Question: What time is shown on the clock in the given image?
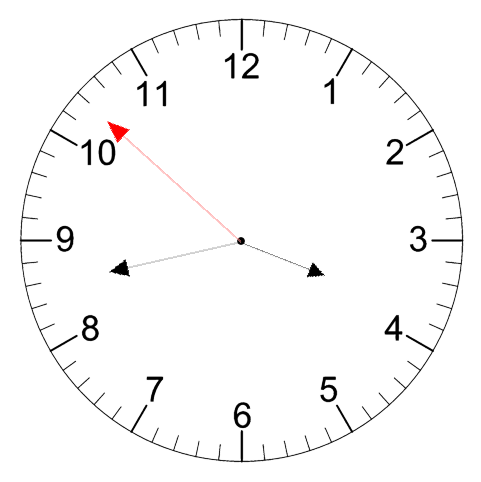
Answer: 03:42:52